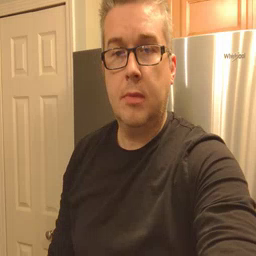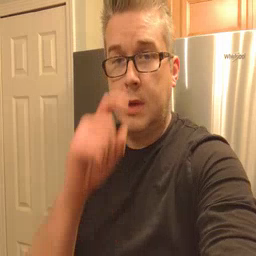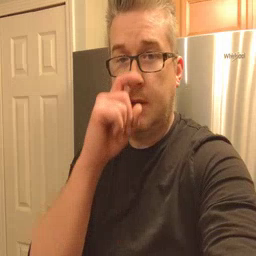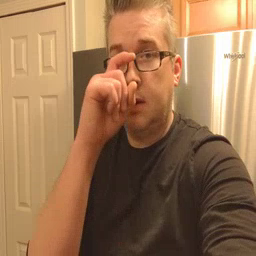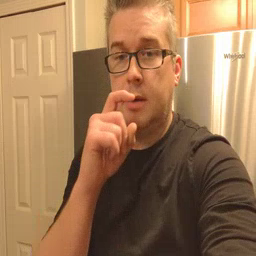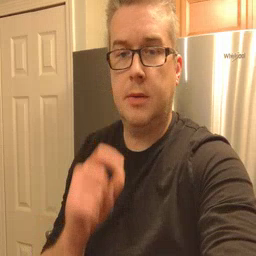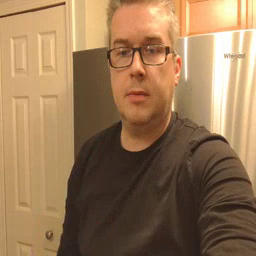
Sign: doll